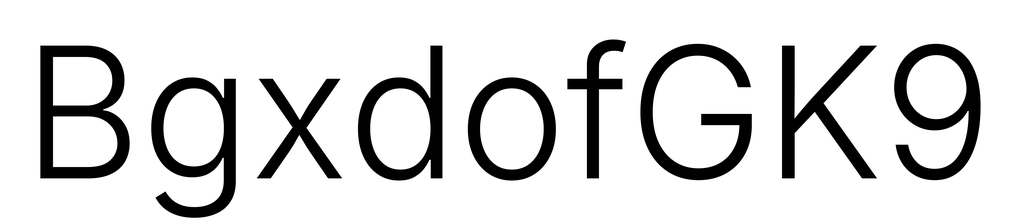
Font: Inter_Light